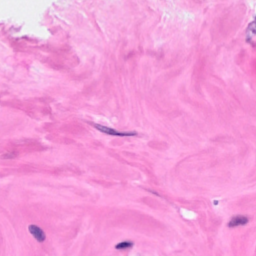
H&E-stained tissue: Breast